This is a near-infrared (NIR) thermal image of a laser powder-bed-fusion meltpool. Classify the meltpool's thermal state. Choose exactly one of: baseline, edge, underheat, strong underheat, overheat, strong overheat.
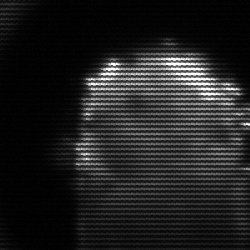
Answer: baseline